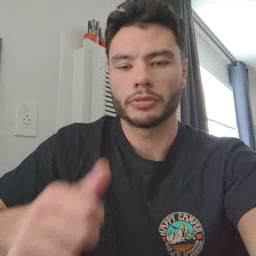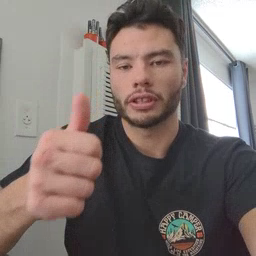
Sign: yourself